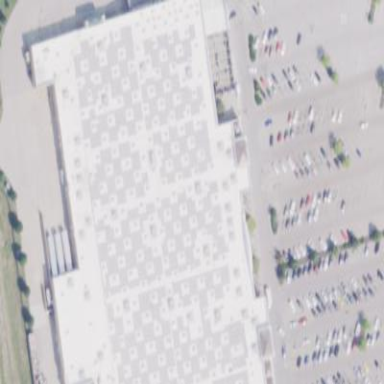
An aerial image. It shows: Retail building housing supermarket.